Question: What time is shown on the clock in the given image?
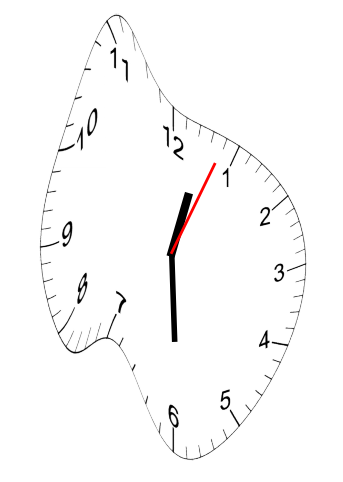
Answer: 12:30:04